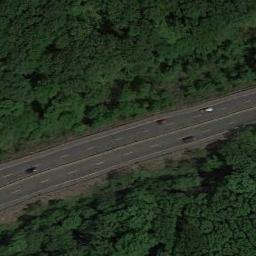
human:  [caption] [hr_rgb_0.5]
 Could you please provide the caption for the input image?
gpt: There are more cars on the left highway than on the right .

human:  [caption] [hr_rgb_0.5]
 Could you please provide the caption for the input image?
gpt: There are large green forests around the freeway and there are many cars on the freeway .

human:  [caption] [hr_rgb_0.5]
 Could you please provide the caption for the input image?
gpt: The freeway goes through the forest with some cars .

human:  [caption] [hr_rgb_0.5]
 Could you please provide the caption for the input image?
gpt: A straight freeway goes through the forest with many dark green trees and some cars are driving on the freeway .

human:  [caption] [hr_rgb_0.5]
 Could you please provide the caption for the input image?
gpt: There are many green trees beside the freeway .